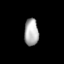
Tissue: lung
Cell type: Fibroblasts
Senescence score: 0.6524
Nuclear area (px): 376
Mean DAPI intensity: 174.447